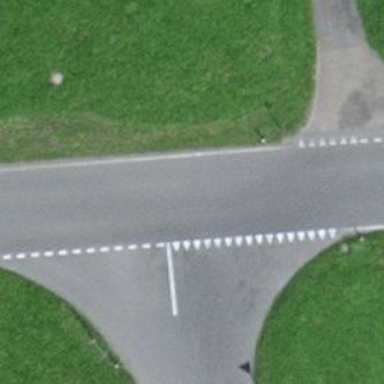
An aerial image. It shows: Road with "give way" sign.